Question: i got a tutorial in this site <URL> i was able to implement it on my project it works perfectly but i have encountered a simple glitch which i cant solve.when i run the project on portrait and then i change to landscape the project stops working and i have no idea what went wrong.i tried making a separate xml for portrait and landscape but it didn't work as well. here is my code
main activity
'''
<?xml version="1.0" encoding="utf-8"?>
<LinearLayout xmlns:android="http://schemas.android.com/apk/res/android"
android:layout_width="match_parent"
android:layout_height="match_parent"
android:orientation="vertical" >
<LinearLayout
android:layout_width="match_parent"
android:layout_height="wrap_content"
android:orientation="horizontal" >
<Button
android:id="@+id/prevscore_details"
android:layout_width="wrap_content"
android:layout_height="wrap_content"
android:layout_weight=".5"
android:background="@drawable/selector"
android:onClick="selectFrag"
android:text="Dtls" />
<Button
android:id="@+id/prevscore_p1"
android:layout_width="wrap_content"
android:layout_height="wrap_content"
android:layout_weight=".5"
android:background="@drawable/selector"
android:onClick="selectFrag"
android:text="P 1" />
<Button
android:id="@+id/prevscore_p2"
android:layout_width="wrap_content"
android:layout_height="wrap_content"
android:layout_weight=".5"
android:background="@drawable/selector"
android:onClick="selectFrag"
android:text="P 2" />
<Button
android:id="@+id/prevscore_p3"
android:layout_width="wrap_content"
android:layout_height="wrap_content"
android:layout_weight=".5"
android:background="@drawable/selector"
android:onClick="selectFrag"
android:text="P3" />
<Button
android:id="@+id/prevscore_p4"
android:layout_width="wrap_content"
android:layout_height="wrap_content"
android:layout_weight=".5"
android:background="@drawable/selector"
android:onClick="selectFrag"
android:text="P 4" />
</LinearLayout>
<fragment
android:name="com.afield.golfscore.PreviousScoreDetails"
android:id="@+id/fragment_place"
android:layout_width="match_parent"
android:layout_height="match_parent" />
</LinearLayout>
'''
java
'''
package com.afield.golfscore;
import android.app.Activity;
import android.app.Fragment;
import android.app.FragmentManager;
import android.app.FragmentTransaction;
import android.os.Bundle;
import android.view.View;
import android.widget.Toast;
public class PreviousScore extends Activity {
@Override
protected void onCreate(Bundle savedInstanceState) {
super.onCreate(savedInstanceState);
setContentView(R.layout.activity_previousscore);
Toast toast = Toast.makeText(PreviousScore.this, "Previous Score screen", Toast.LENGTH_LONG);
toast.show();
}
public void selectFrag(View view) {
Fragment fr;
if(view == findViewById(R.id.prevscore_p1)) {
fr = new PreviousScorePlayerOne();
}else if(view == findViewById(R.id.prevscore_p2)) {
fr = new PreviousScorePlayerTwo();
}else if(view == findViewById(R.id.prevscore_p3)) {
fr = new PreviousScorePlayerThree();
}else if(view == findViewById(R.id.prevscore_p4)) {
fr = new PreviousScorePlayerFour();
}else {
fr = new PreviousScoreDetails();
}
FragmentManager fm = getFragmentManager();
FragmentTransaction fragmentTransaction = fm.beginTransaction();
fragmentTransaction.replace(R.id.fragment_place, fr);
fragmentTransaction.commit();
}
}
'''
fragments
details:
'''
<TextView
android:id="@+id/textView1"
android:layout_width="match_parent"
android:layout_height="match_parent"
android:layout_weight="1"
android:text="details"
android:textStyle="bold" />
</LinearLayout>
package com.afield.golfscore;
import android.app.Fragment;
import android.os.Bundle;
import android.view.LayoutInflater;
import android.view.View;
import android.view.ViewGroup;
public class PreviousScoreDetails extends Fragment{
@Override
public View onCreateView(LayoutInflater inflater,
ViewGroup container, Bundle savedInstanceState) {
/**
* Inflate the layout for this fragment
*/
return inflater.inflate(
R.layout.activity_previousscoredetails, container, false);
}
}
'''
p1:
'''
<TextView
android:id="@+id/textView1"
android:layout_width="match_parent"
android:layout_height="match_parent"
android:layout_weight="1"
android:text="player one"
android:textStyle="bold" />
</LinearLayout>
package com.afield.golfscore;
import android.app.Fragment;
import android.os.Bundle;
import android.view.LayoutInflater;
import android.view.View;
import android.view.ViewGroup;
public class PreviousScorePlayerOne extends Fragment{
@Override
public View onCreateView(LayoutInflater inflater,
ViewGroup container, Bundle savedInstanceState) {
/**
* Inflate the layout for this fragment
*/
return inflater.inflate(
R.layout.activity_previousscoreplayerone, container, false);
}
}
'''
UPDATE:

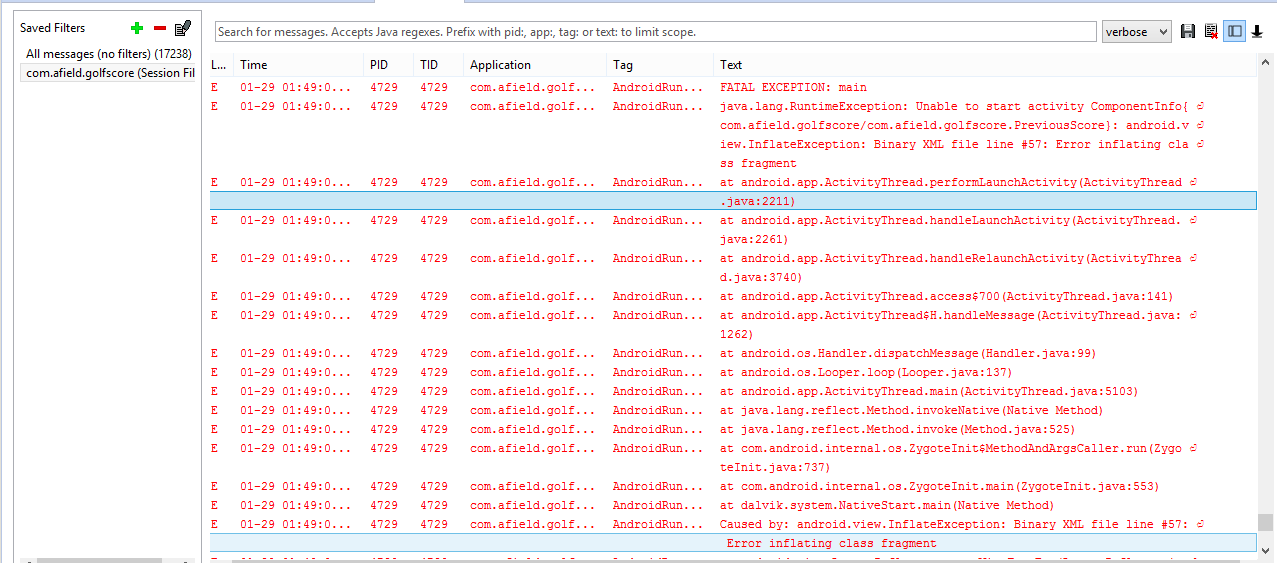
Answer: i added this in my manifest and i worked now in the activity
'''
android:configChanges="orientation|screenSize"
'''